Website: macys
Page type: cross-sells
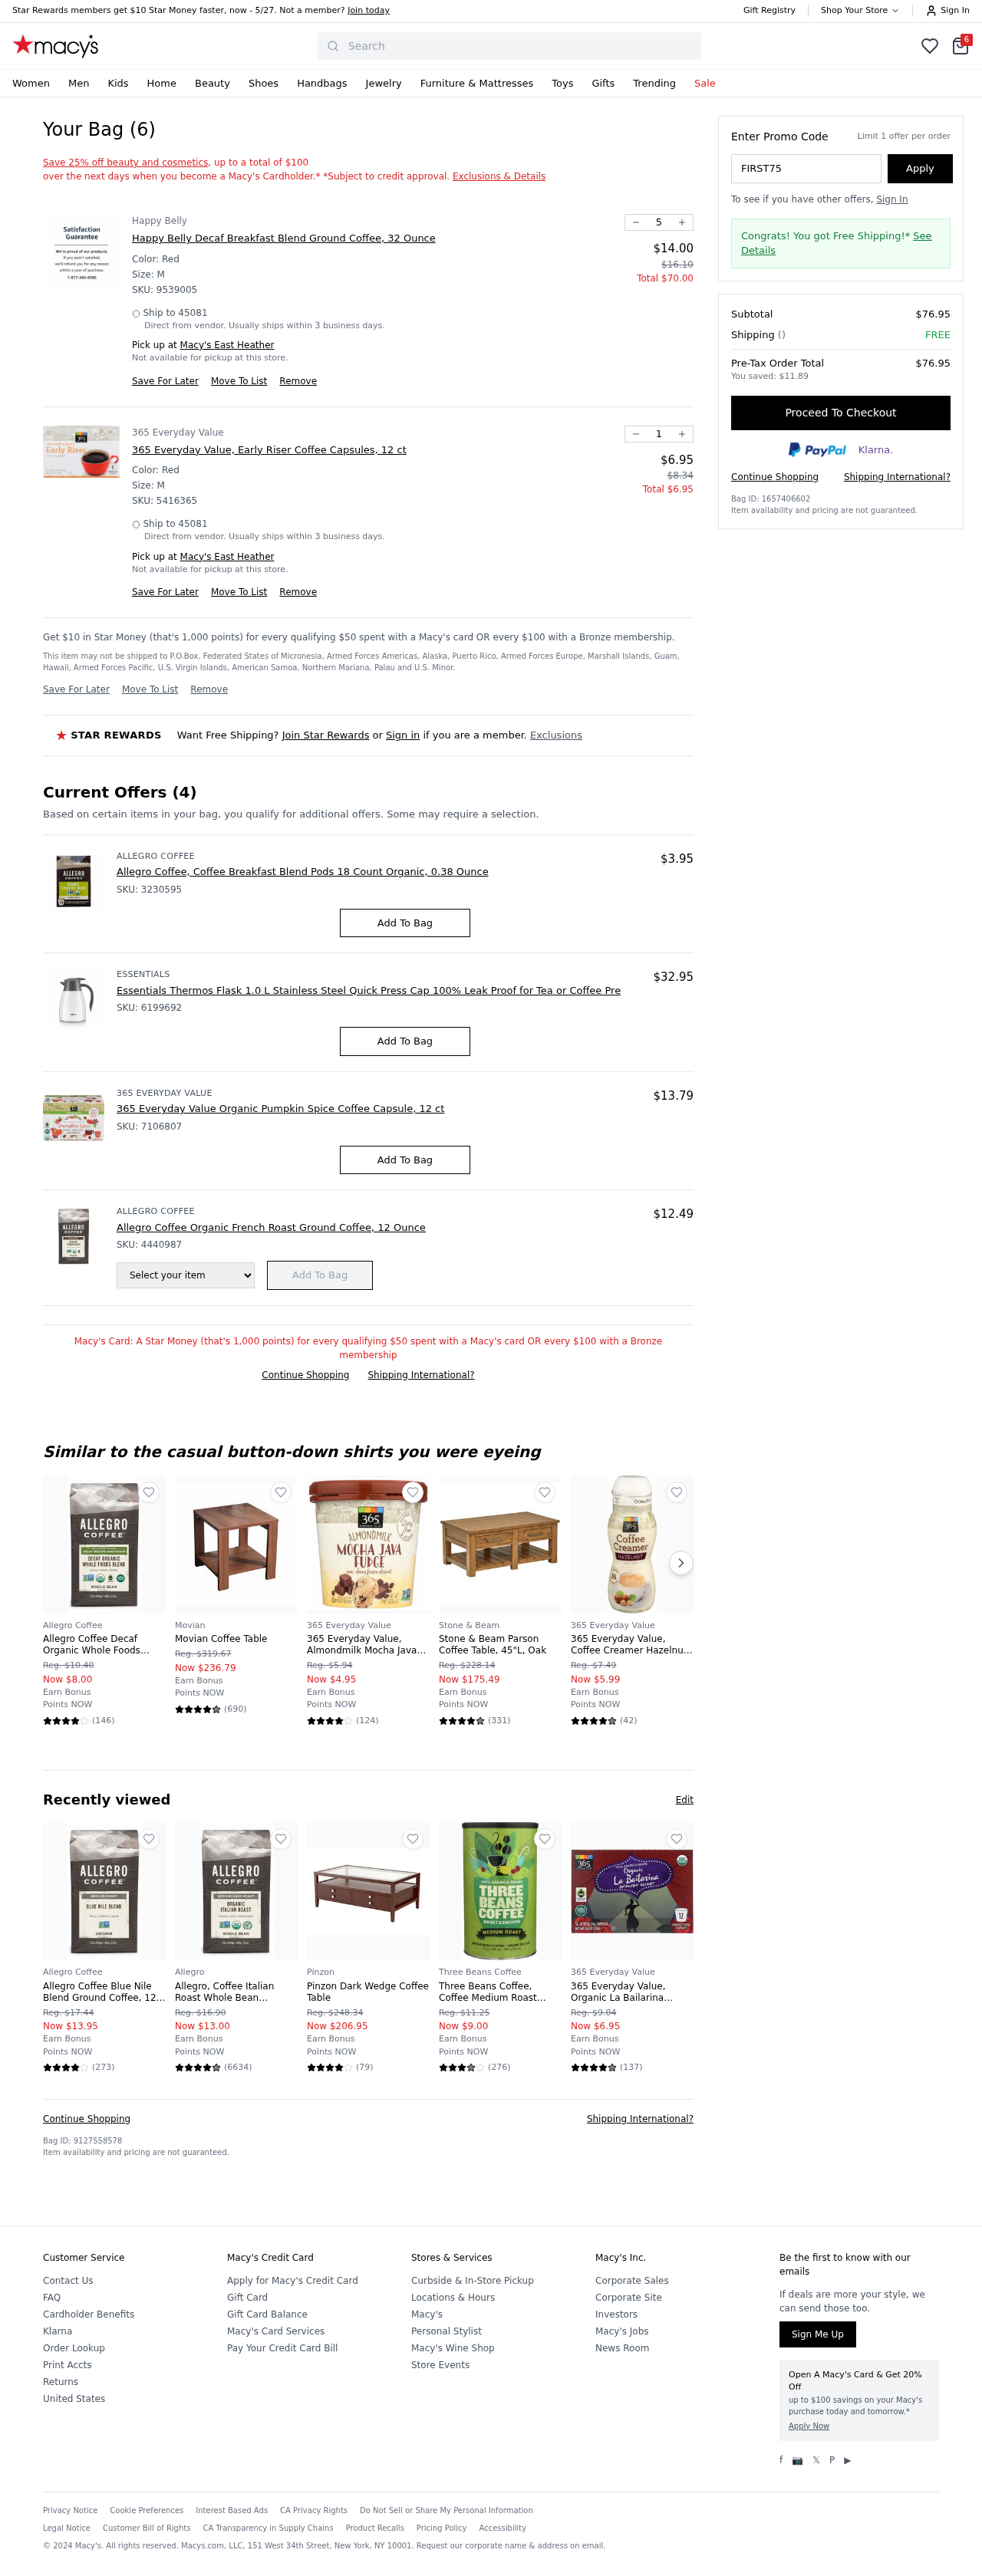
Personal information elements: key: PII_CITY
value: East Heather
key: PII_POSTCODE
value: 45081
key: PII_PROMO_CODE
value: FIRST75
Product elements: key: PRODUCT10_BRAND
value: Allegro Coffee
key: PRODUCT10_NAME
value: Allegro Coffee Blue Nile Blend Ground Coffee, 12 oz
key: PRODUCT10_NUM_RATINGS
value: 273
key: PRODUCT10_PRICE
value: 13.95
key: PRODUCT10_RATING
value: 4
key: PRODUCT11_BRAND
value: Allegro
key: PRODUCT11_NAME
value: Allegro, Coffee Italian Roast Whole Bean Organic, 12 Ounce
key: PRODUCT11_NUM_RATINGS
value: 6634
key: PRODUCT11_PRICE
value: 13
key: PRODUCT11_RATING
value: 4.5
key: PRODUCT12_BRAND
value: Pinzon
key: PRODUCT12_NAME
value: Pinzon Dark Wedge Coffee Table
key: PRODUCT12_NUM_RATINGS
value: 79
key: PRODUCT12_PRICE
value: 206.95
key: PRODUCT12_RATING
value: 4.1
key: PRODUCT13_BRAND
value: Three Beans Coffee
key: PRODUCT13_NAME
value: Three Beans Coffee, Coffee Medium Roast Whole Bean, 14 Ounce
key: PRODUCT13_NUM_RATINGS
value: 276
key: PRODUCT13_PRICE
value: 9
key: PRODUCT13_RATING
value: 3.8
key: PRODUCT14_BRAND
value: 365 Everyday Value
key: PRODUCT14_NAME
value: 365 Everyday Value, Organic La Bailarina Coffee Capsules, 12 ct
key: PRODUCT14_NUM_RATINGS
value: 137
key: PRODUCT14_PRICE
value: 6.95
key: PRODUCT14_RATING
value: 4.7
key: PRODUCT15_BRAND
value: Allegro Coffee
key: PRODUCT15_NAME
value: Allegro Coffee, Coffee Breakfast Blend Pods 18 Count Organic, 0.38 Ounce
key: PRODUCT15_PRICE
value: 3.95
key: PRODUCT16_BRAND
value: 365 Everyday Value
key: PRODUCT16_NAME
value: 365 Everyday Value Organic Pumpkin Spice Coffee Capsule, 12 ct
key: PRODUCT16_PRICE
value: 13.79
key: PRODUCT1_BRAND
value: Happy Belly
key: PRODUCT1_NAME
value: Happy Belly Decaf Breakfast Blend Ground Coffee, 32 Ounce
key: PRODUCT1_PRICE
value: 14
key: PRODUCT1_QUANTITY
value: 5
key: PRODUCT2_BRAND
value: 365 Everyday Value
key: PRODUCT2_NAME
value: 365 Everyday Value, Early Riser Coffee Capsules, 12 ct
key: PRODUCT2_PRICE
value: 6.95
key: PRODUCT2_QUANTITY
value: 1
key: PRODUCT3_BRAND
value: Essentials
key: PRODUCT3_NAME
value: Essentials Thermos Flask 1.0 L Stainless Steel Quick Press Cap 100% Leak Proof for Tea or Coffee Pre
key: PRODUCT3_PRICE
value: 32.95
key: PRODUCT4_BRAND
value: Allegro Coffee
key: PRODUCT4_NAME
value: Allegro Coffee Organic French Roast Ground Coffee, 12 Ounce
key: PRODUCT4_PRICE
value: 12.49
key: PRODUCT5_BRAND
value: Allegro Coffee
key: PRODUCT5_NAME
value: Allegro Coffee Decaf Organic Whole Foods Blend Ground Coffee, 12 Ounce
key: PRODUCT5_NUM_RATINGS
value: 146
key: PRODUCT5_PRICE
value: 8
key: PRODUCT5_RATING
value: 4.3
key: PRODUCT6_BRAND
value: Movian
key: PRODUCT6_NAME
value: Movian Coffee Table
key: PRODUCT6_NUM_RATINGS
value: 690
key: PRODUCT6_PRICE
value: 236.79
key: PRODUCT6_RATING
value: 4.6
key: PRODUCT7_BRAND
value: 365 Everyday Value
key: PRODUCT7_NAME
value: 365 Everyday Value, Almondmilk Mocha Java Fudge Non-Dairy Dessert, 1 pint, (Frozen)
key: PRODUCT7_NUM_RATINGS
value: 124
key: PRODUCT7_PRICE
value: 4.95
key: PRODUCT7_RATING
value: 4.2
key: PRODUCT8_BRAND
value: Stone & Beam
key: PRODUCT8_NAME
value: Stone & Beam Parson Coffee Table, 45"L, Oak
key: PRODUCT8_NUM_RATINGS
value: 331
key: PRODUCT8_PRICE
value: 175.49
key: PRODUCT8_RATING
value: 4.7
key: PRODUCT9_BRAND
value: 365 Everyday Value
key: PRODUCT9_NAME
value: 365 Everyday Value, Coffee Creamer Hazelnut, 16 fl oz
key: PRODUCT9_NUM_RATINGS
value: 42
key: PRODUCT9_PRICE
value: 5.99
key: PRODUCT9_RATING
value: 4.6
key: PRODUCT1_SKU
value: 9539005
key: PRODUCT1_ORIGINAL_PRICE
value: $16.10
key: PRODUCT1_TOTAL
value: $70.00
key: PRODUCT2_SKU
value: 5416365
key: PRODUCT2_ORIGINAL_PRICE
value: $8.34
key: PRODUCT2_TOTAL
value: $6.95
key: PRODUCT15_SKU
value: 3230595
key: PRODUCT3_SKU
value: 6199692
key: PRODUCT16_SKU
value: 7106807
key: PRODUCT4_SKU
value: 4440987
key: PRODUCT5_ORIGINAL_PRICE
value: Reg. $10.40
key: PRODUCT6_ORIGINAL_PRICE
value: Reg. $319.67
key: PRODUCT7_ORIGINAL_PRICE
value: Reg. $5.94
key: PRODUCT8_ORIGINAL_PRICE
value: Reg. $228.14
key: PRODUCT9_ORIGINAL_PRICE
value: Reg. $7.49
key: PRODUCT10_ORIGINAL_PRICE
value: Reg. $17.44
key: PRODUCT11_ORIGINAL_PRICE
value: Reg. $16.90
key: PRODUCT12_ORIGINAL_PRICE
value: Reg. $248.34
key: PRODUCT13_ORIGINAL_PRICE
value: Reg. $11.25
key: PRODUCT14_ORIGINAL_PRICE
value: Reg. $9.04
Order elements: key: ORDER_NUM_ITEMS
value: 6
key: ORDER_SUBTOTAL
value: $76.95
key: ORDER_TOTAL
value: $76.95
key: ORDER_SAVINGS
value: $11.89
Search elements: key: HEADER_SEARCH
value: Search